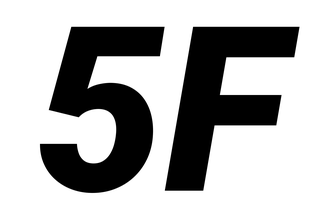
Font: Roboto-Italic_Black_Italic